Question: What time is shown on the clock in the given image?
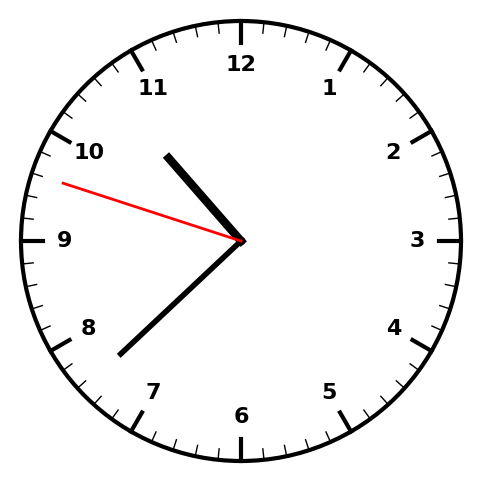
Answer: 10:37:48